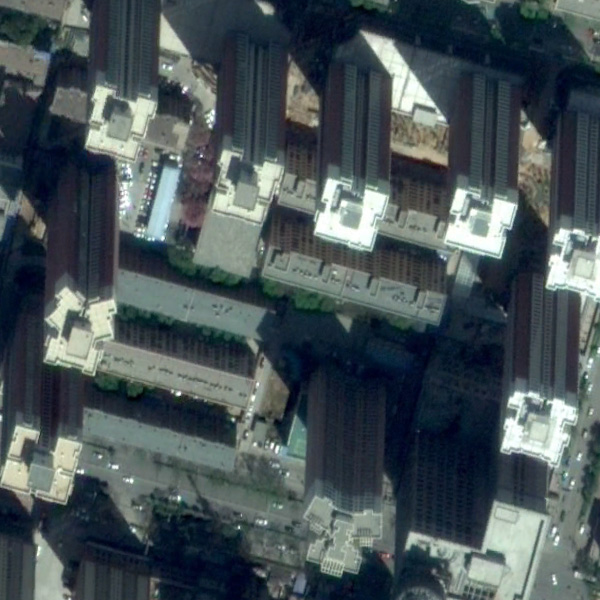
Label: Commercial